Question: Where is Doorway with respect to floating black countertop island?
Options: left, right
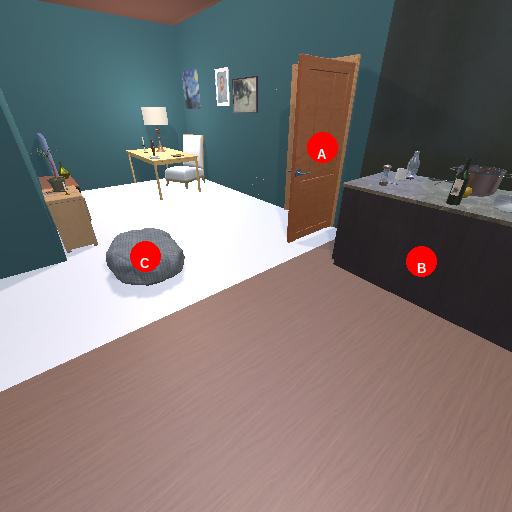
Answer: left